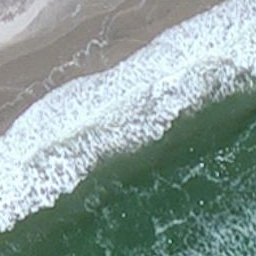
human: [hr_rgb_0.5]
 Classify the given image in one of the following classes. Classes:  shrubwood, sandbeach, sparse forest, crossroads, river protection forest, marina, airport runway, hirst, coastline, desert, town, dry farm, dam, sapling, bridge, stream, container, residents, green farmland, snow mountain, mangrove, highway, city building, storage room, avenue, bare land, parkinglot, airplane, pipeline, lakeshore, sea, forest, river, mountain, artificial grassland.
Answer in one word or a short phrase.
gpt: coastline